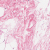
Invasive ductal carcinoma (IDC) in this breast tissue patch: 0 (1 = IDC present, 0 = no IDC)